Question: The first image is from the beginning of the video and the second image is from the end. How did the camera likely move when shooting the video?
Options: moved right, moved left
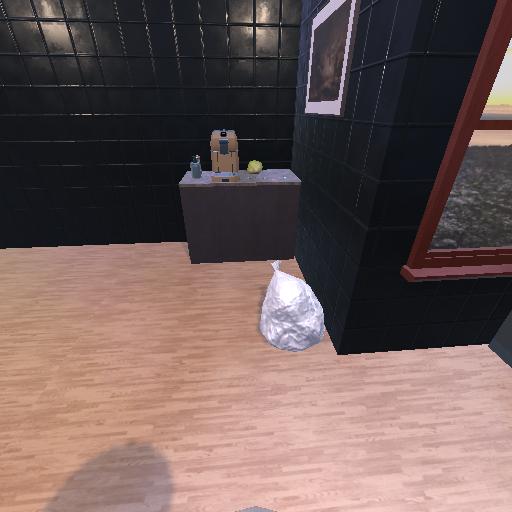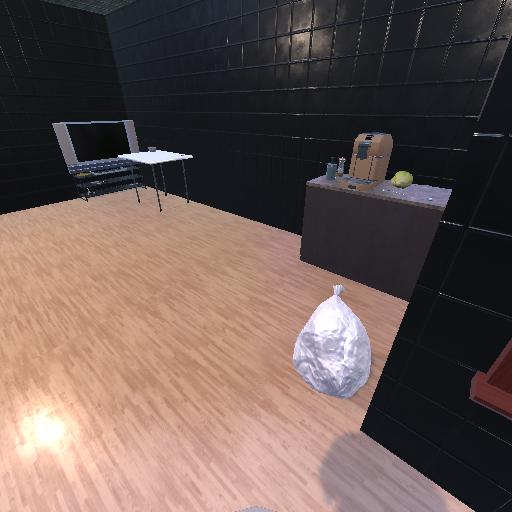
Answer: moved right